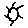
Label: sun